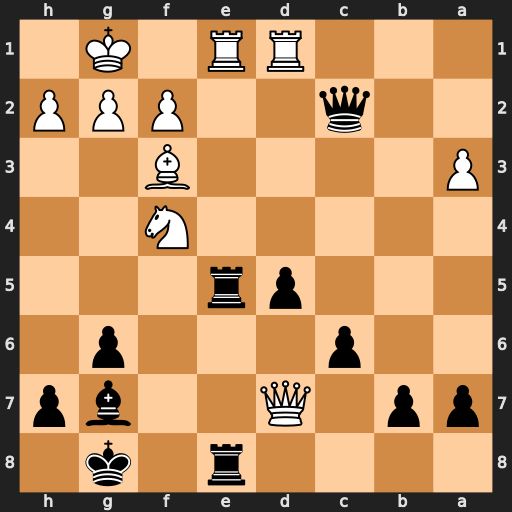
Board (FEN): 4r1k1/pp1Q2bp/2p3p1/3pr3/5N2/P4B2/2q2PPP/3RR1K1
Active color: b
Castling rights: -
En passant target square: -
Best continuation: Rxe1+ Rxe1 Rxe1#